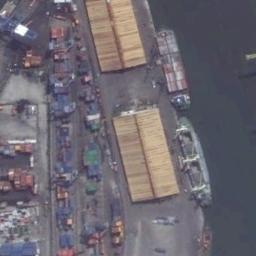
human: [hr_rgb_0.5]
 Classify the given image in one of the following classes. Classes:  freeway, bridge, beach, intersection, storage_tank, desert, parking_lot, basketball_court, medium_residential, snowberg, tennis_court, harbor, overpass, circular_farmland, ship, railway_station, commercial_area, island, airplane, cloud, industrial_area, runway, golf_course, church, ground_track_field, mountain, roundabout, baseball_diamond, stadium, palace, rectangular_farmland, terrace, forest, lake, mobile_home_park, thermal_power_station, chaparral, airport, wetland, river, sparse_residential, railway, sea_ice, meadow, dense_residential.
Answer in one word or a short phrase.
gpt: ship